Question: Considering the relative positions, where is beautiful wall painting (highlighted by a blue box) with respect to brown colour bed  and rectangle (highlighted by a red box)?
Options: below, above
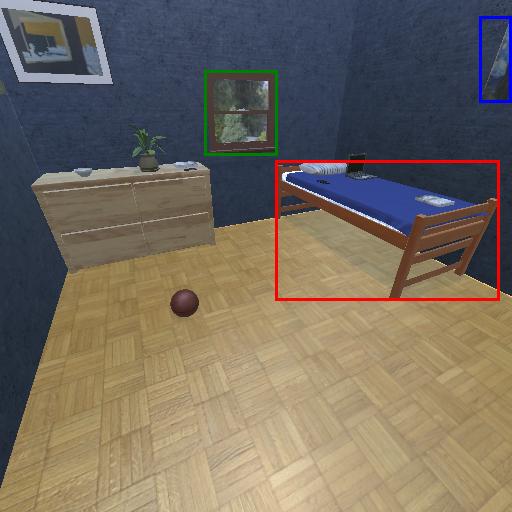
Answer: below